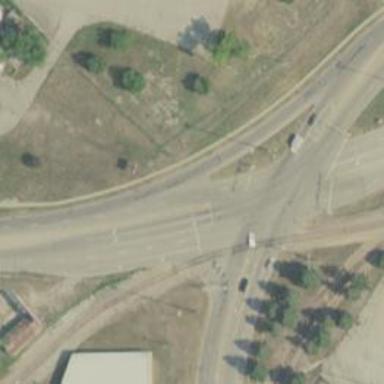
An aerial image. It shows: Secondary link road.